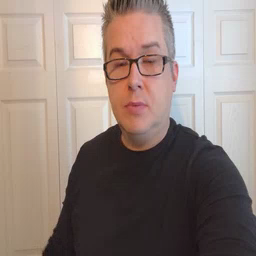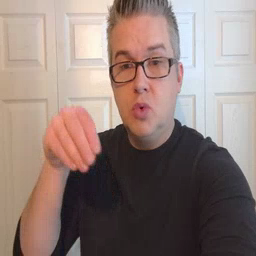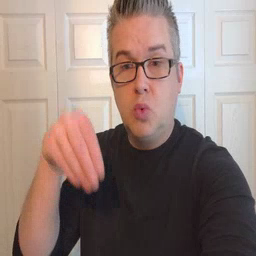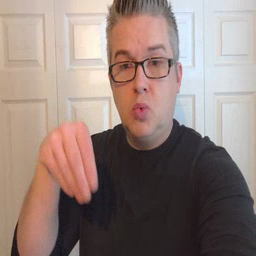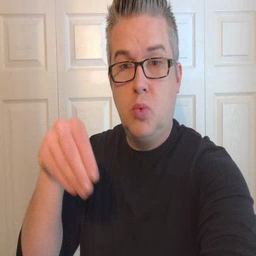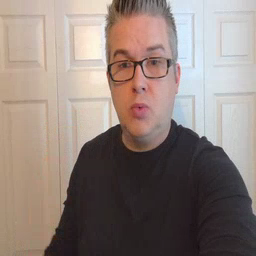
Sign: store